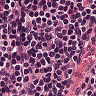
Metastatic tissue present: no